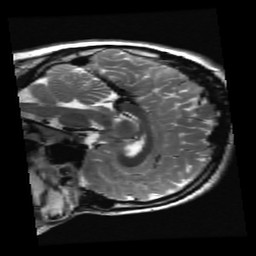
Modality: T2w
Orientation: sagittal
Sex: male
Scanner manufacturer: ge
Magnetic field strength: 3 T
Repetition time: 5 s
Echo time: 0.101 s